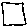
Label: square